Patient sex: F
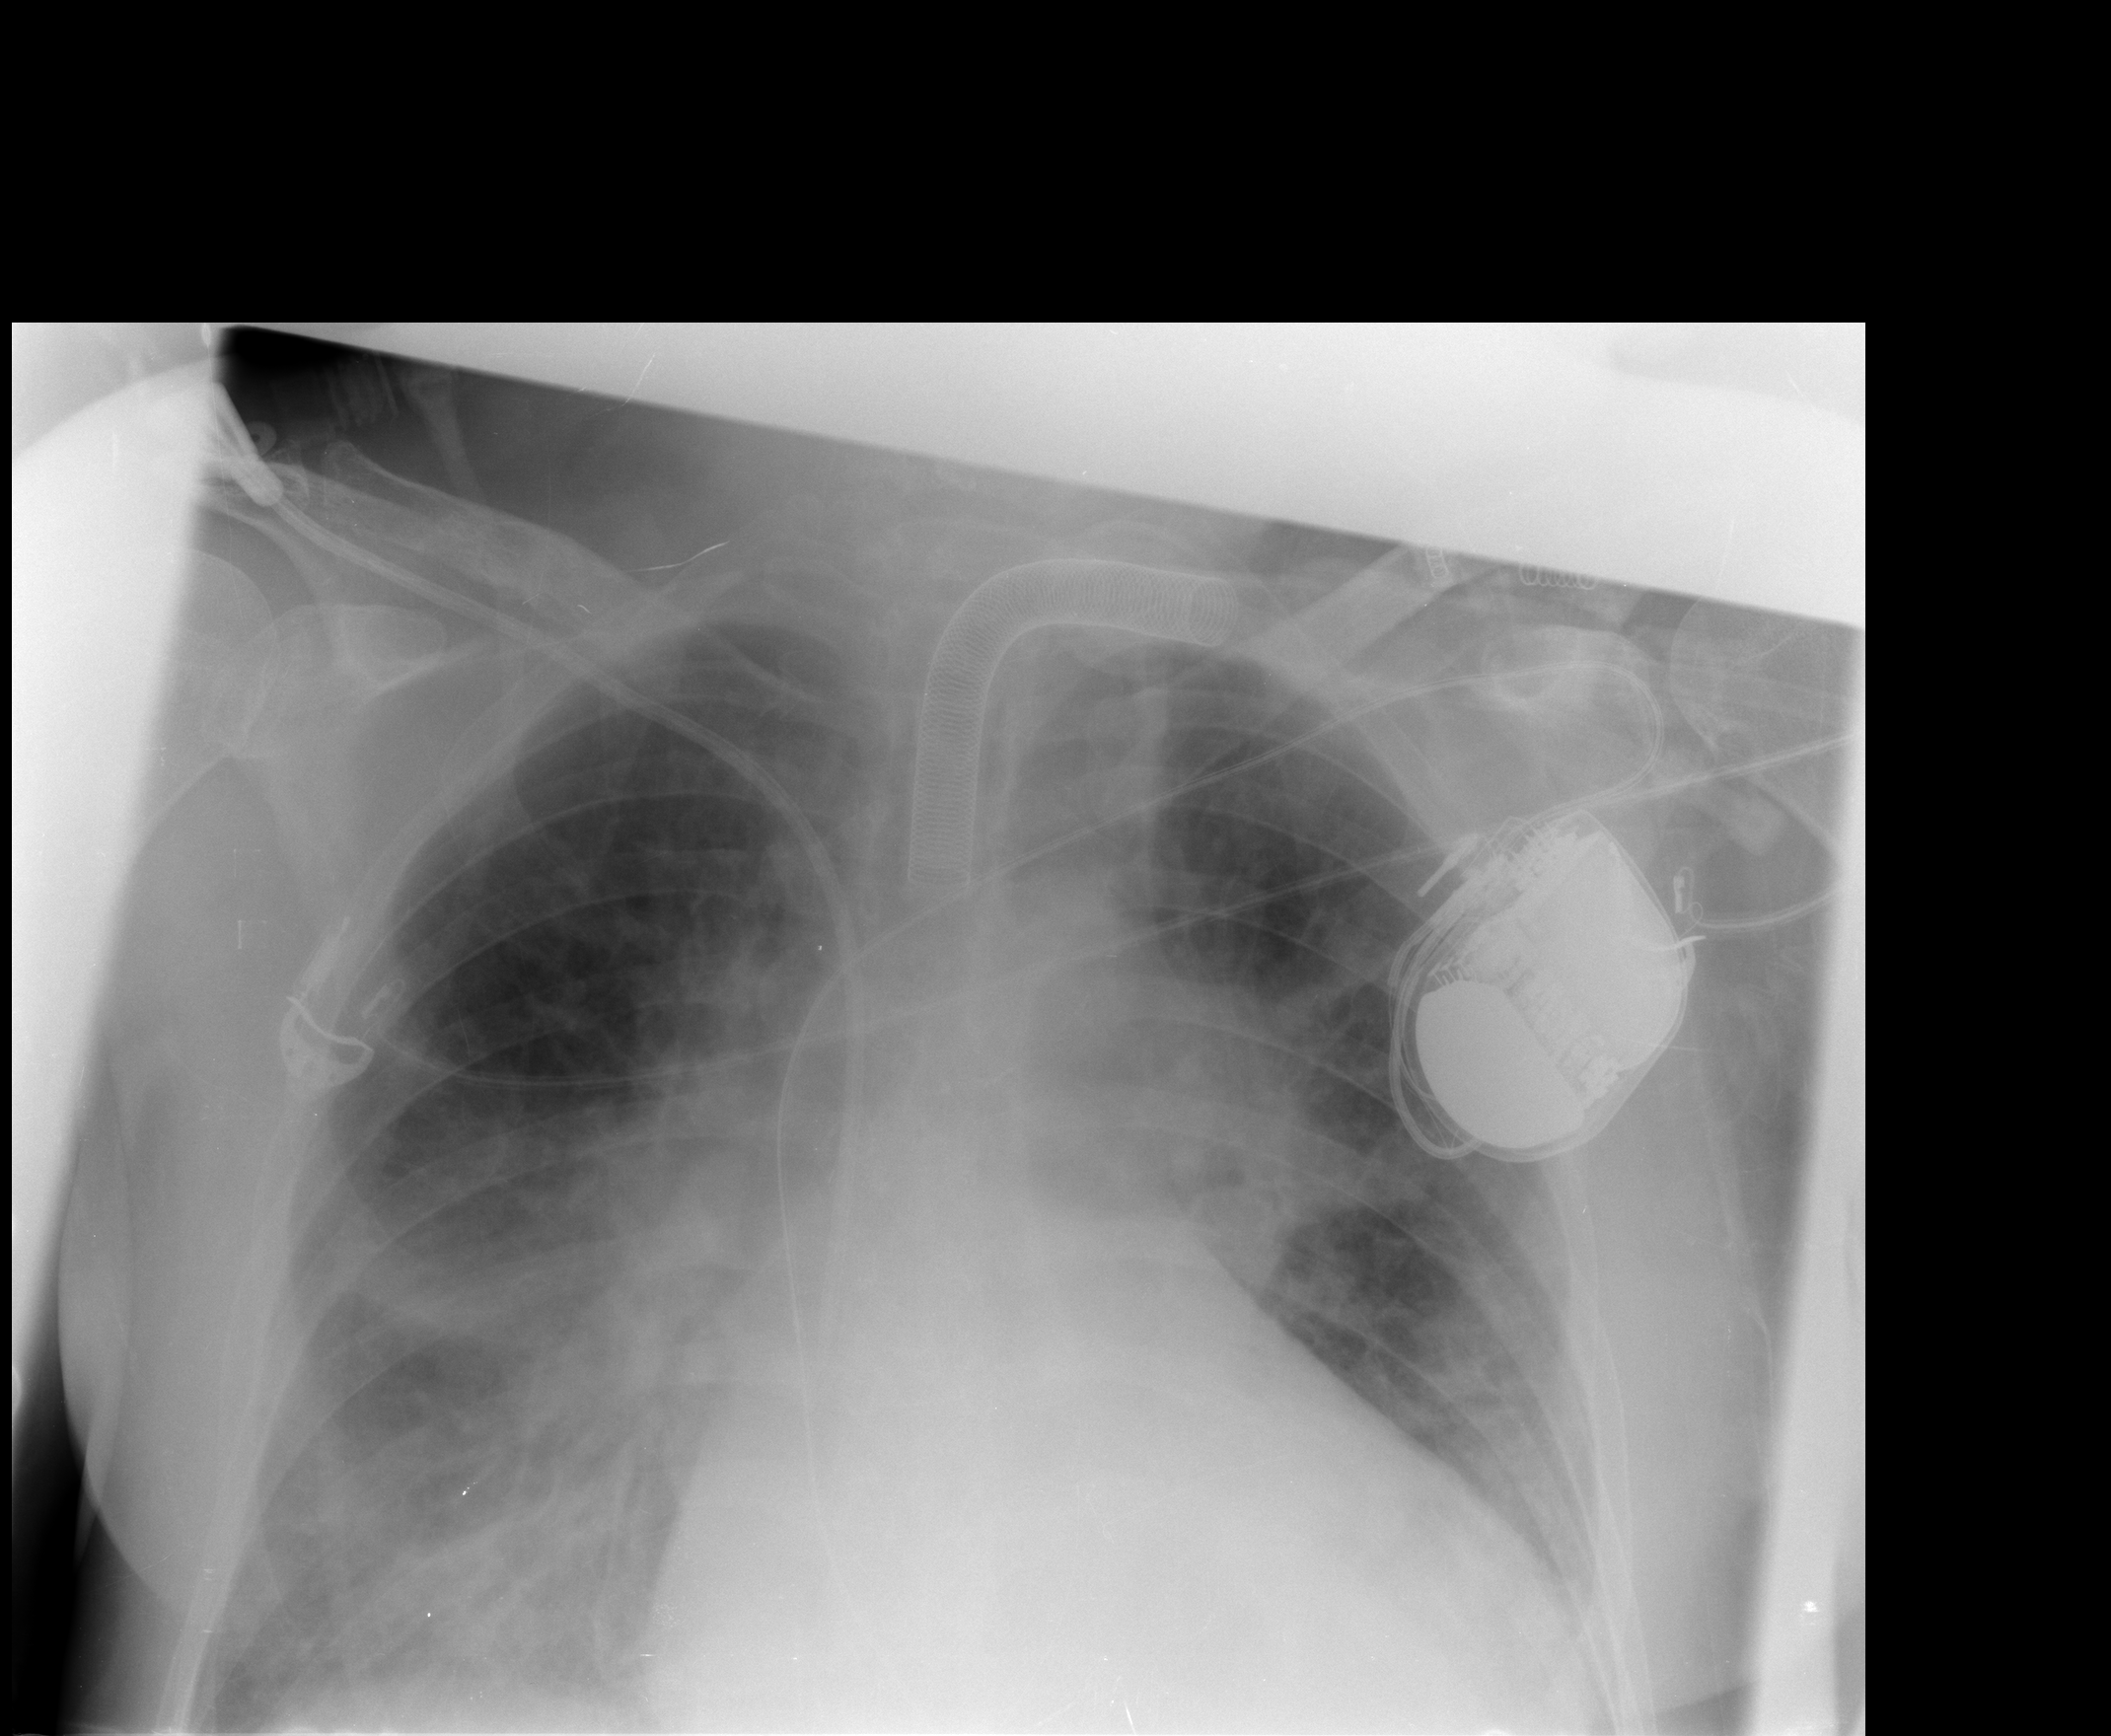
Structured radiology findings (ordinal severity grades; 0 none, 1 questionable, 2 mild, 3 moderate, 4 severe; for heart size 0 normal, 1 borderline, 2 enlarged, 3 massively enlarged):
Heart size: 2
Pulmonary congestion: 0
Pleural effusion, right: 0
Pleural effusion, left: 0
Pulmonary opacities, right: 2
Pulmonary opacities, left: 2
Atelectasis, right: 2
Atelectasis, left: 2